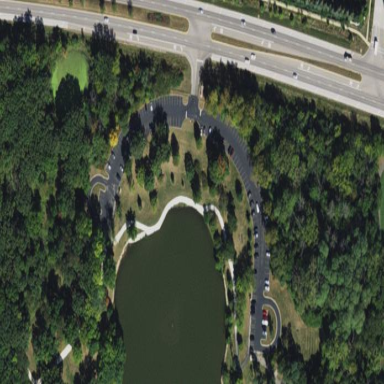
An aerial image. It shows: Parking area with surface.